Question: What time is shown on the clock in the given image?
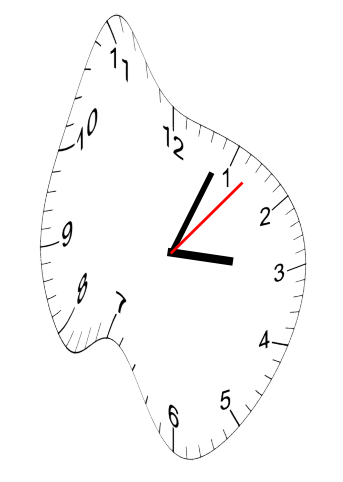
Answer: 03:04:07